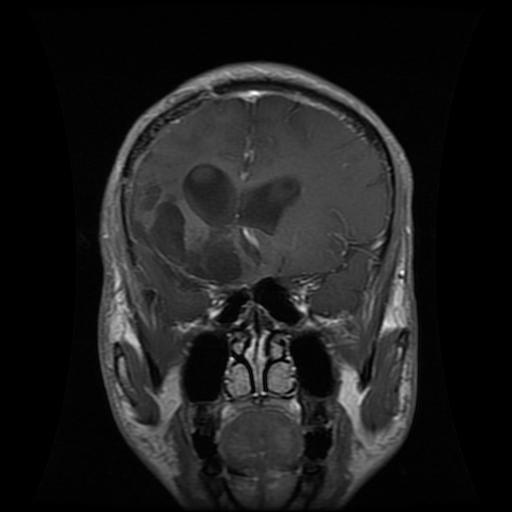
Label: glioma